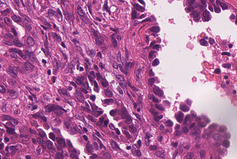
Tumor epithelial tissue: yes
Tumor-associated stroma tissue: yes
Normal tissue: no